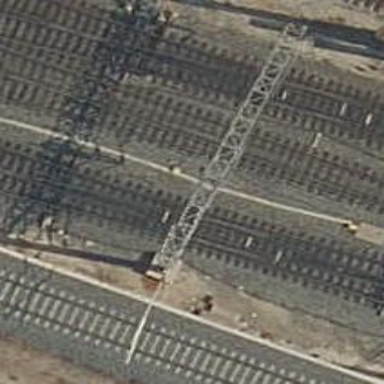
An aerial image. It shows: Railway with electrified contact lines.